Interaction volume radius: 5 \u00c5
Interaction volume height: 30 \u00c5
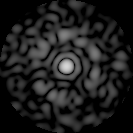
Disorder parameter: 0.8076